Question: Tell me if anyone encountered this problem:
I show on my page plot using jqPlot
'''
<script language="javascript" type="text/javascript">
$(document).ready(function () {
$.jqplot.config.enablePlugins = true;
var chLines = [[['09/30/2010 00:00:00',24.13],['12/31/2010 00:00:00',28.26],['03/31/2011 00:00:00',24.00],['06/30/2011 00:00:00',25.35],['09/30/2011 00:00:00',26.26],['12/31/2011 00:00:00',29.71]]];
var chSeries = [{ color: '#436277', label: 'label' }];
var mnth;
var quarter;
$.jqplot.DateTickFormatter = function(format, val) {
if (!format) {
format = '%Y/%m/%d';
}
if(format == '%Q') {
mnth = $.jsDate.strftime(val, '%#m');
quarter = parseInt((mnth-1) / 3) + 1;
return $.jsDate.strftime(val, '%Y') + 'Q' + quarter;
}
return $.jsDate.strftime(val, format);
};
//$.jqplot.DateAxisRenderer.tickInterval = 86400000*32*3;
var plot = $.jqplot('content-chart', chLines,
{
//animate: !$.jqplot.use_excanvas, // Only animate if we're not using excanvas (not in IE 7 or IE 8)..
axes: {
xaxis: {
tickInterval: 86400000*32*3,
renderer: $.jqplot.DateAxisRenderer,
borderColor: 'black',
borderWidth: 0.5,
tickOptions: {
showGridline: false,
//formatString: '%b %Y',
formatString: '%Q',
textColor: 'black',
fontSize: '11px',
}
},
yaxis: {
min: 0,
tickOptions: {
formatString: '%.2f',
textColor: 'black',
fontSize: '11px'
}
}
},
highlighter: {
show: true,
sizeAdjust: 7.5
},
seriesDefaults: {
lineWidth: 3
},
series: chSeries,
legend: {
show: true,
location: 'sw',//compass direction, nw, n, ne, e, se, s, sw, w.
xoffset: 5,
yoffset: 5
//placement: 'outside'
},
grid:{
background: 'white',
borderColor: 'white',
shadow: false,
gridLineColor: '#999999'
}
});
$(window).bind('resize', function(event, ui) {
plot.replot( { resetAxes: true } );
});
});
</script>
'''
I see that the tick labels are duplicated on the X axis
but when window are resized object in the jqplot.dateAxisRenderer.js in function become is null. Also I tried to change code in the function looks like this
'''
this.tickInterval = 86400000 * 32 * 3;
var tickInterval = this.tickInterval;
'''
but unfortunately the tick labels are beginning to run into each other when the window is resized.
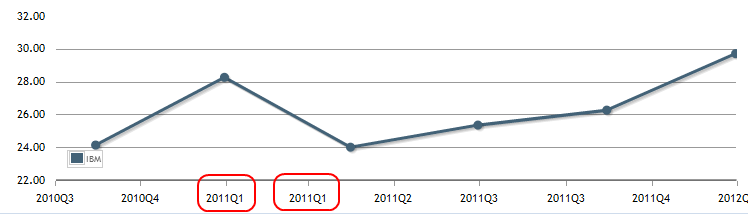
Answer: To sort out your problem you must first set the 'min' and 'max' dates for the date axis (i.e. axis X). Apparently only when the 'min' and 'max' values are set the renderer will use the value of 'tickInterval'. That sort of problem was actually already solved on stack --- please see <URL>.
Therefore using this suggestion you will need to set the following parameters as below:
'''
tickInterval: "3 months",
min: chLines[0][0][0],
max: chLines[0][0][chLines[0].length-1]
'''
As it goes for the resizing bit you need to use the below:
'''
$(window).bind('resize', function(event, ui) {
if (plot) {
plot.replot();
}
});
'''
<URL>
---
After fiddling with the sample for a while I observed that there was still a little bit of a problem thought not visible cause the format was covering it. As it appears the setting of 'min', 'max' and 'tickInterval' is not enough as the values are still not every 3 months as each tick shows 30th day and it should sometimes be 31.
<URL> In this case you do not need 'min', 'max' and 'tickInterval' any more.